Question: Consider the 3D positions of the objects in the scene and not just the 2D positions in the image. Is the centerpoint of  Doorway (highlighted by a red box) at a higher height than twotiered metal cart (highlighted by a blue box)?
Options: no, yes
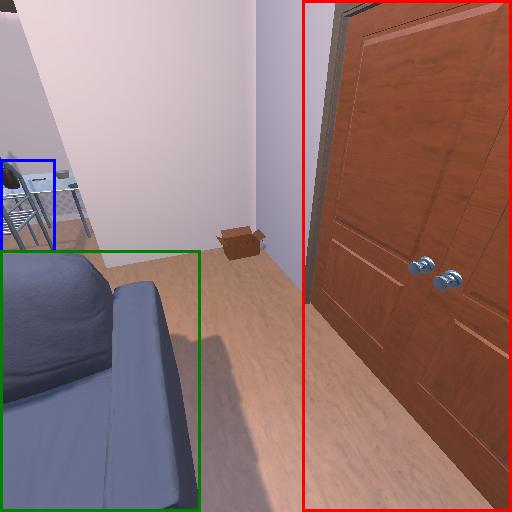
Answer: no